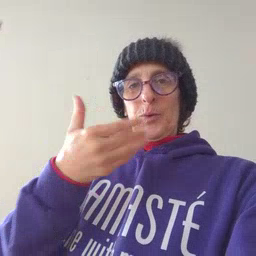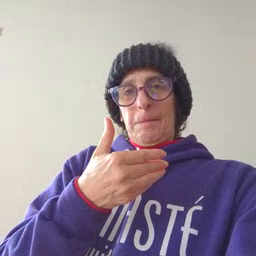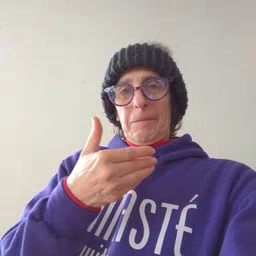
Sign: room